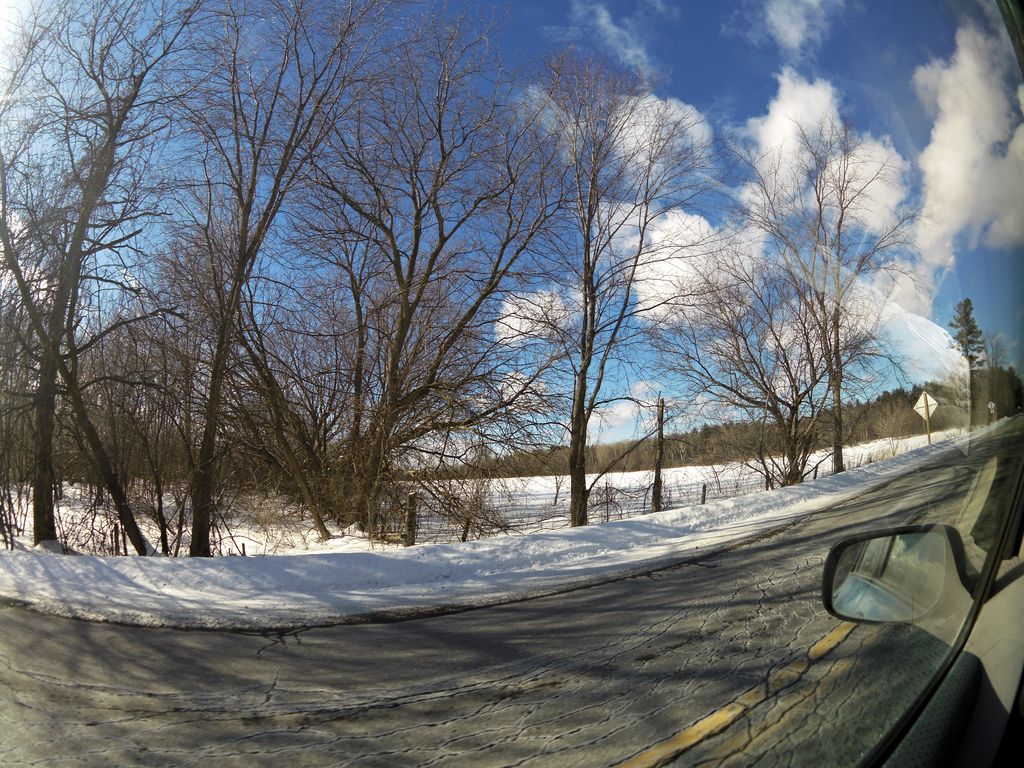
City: ottawa-gatineau